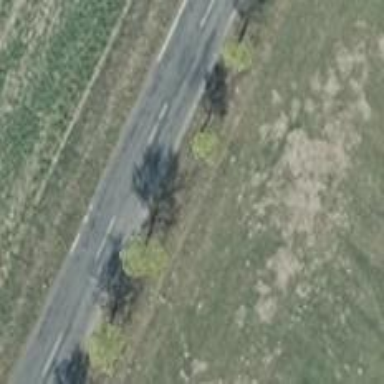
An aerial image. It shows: Deciduous broadleaved tree.